Question: I've got a simple ribbon combobox (MS Ribbon for WPF) and try to change its style.
When I set properties "PressedBackground" and "PressedBorderBrush" to any colors, an orange border is appeared.
See screenshot:

XAML:
'''
<ribbon:RibbonComboBox SelectionBoxWidth="110" PressedBackground="Blue" PressedBorderBrush="Black">
<ribbon:RibbonGallery></ribbon:RibbonGallery>
</ribbon:RibbonComboBox>
'''
Any ideas to remove this border?
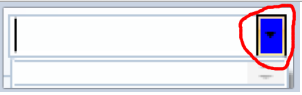
Answer: In order to change that you must edit the RibbonComboBox template and change where that Orange border appears, to do that i prefer using Blend or the Vs designer :
Select the RibbonComboBox control,
Convert the RibbonComboBox to local resource in the properties window:

Under the 'IsChecked' 'Trigger' change the 'InnerBorder' from the gradient Orange,
'''
<Trigger Property="IsChecked" Value="True">
<Setter Property="Background" TargetName="OuterBorder" Value="{Binding CheckedBackground, RelativeSource={RelativeSource TemplatedParent}}"/>
<Setter Property="BorderBrush" TargetName="OuterBorder" Value="{Binding CheckedBorderBrush, RelativeSource={RelativeSource TemplatedParent}}"/>
<Setter Property="BorderBrush" TargetName="InnerBorder">
<Setter.Value>
<LinearGradientBrush EndPoint="0,1" StartPoint="0,0">
<GradientStop Color="#FFE7CBAD" Offset="0"/>
<GradientStop Color="#FFF7D7B5" Offset="0.1"/>
<GradientStop Color="#FFFFD38C" Offset="0.36"/>
<GradientStop Color="#FFFFC75A" Offset="0.36"/>
<GradientStop Color="#FFFFEFA5" Offset="1"/>
</LinearGradientBrush>
</Setter.Value>
</Setter>
</Trigger>
'''
To whatever color you want :
'''
<Trigger Property="IsChecked" Value="True">
<Setter Property="Background" TargetName="OuterBorder" Value="{Binding CheckedBackground, RelativeSource={RelativeSource TemplatedParent}}"/>
<Setter Property="BorderBrush" TargetName="OuterBorder" Value="{Binding CheckedBorderBrush, RelativeSource={RelativeSource TemplatedParent}}"/>
<Setter Property="BorderBrush" TargetName="InnerBorder">
<Setter.Value>
<SolidColorBrush Color="Red"></SolidColorBrush>
</Setter.Value>
'''
Output :